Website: macys
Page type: customer-info-address
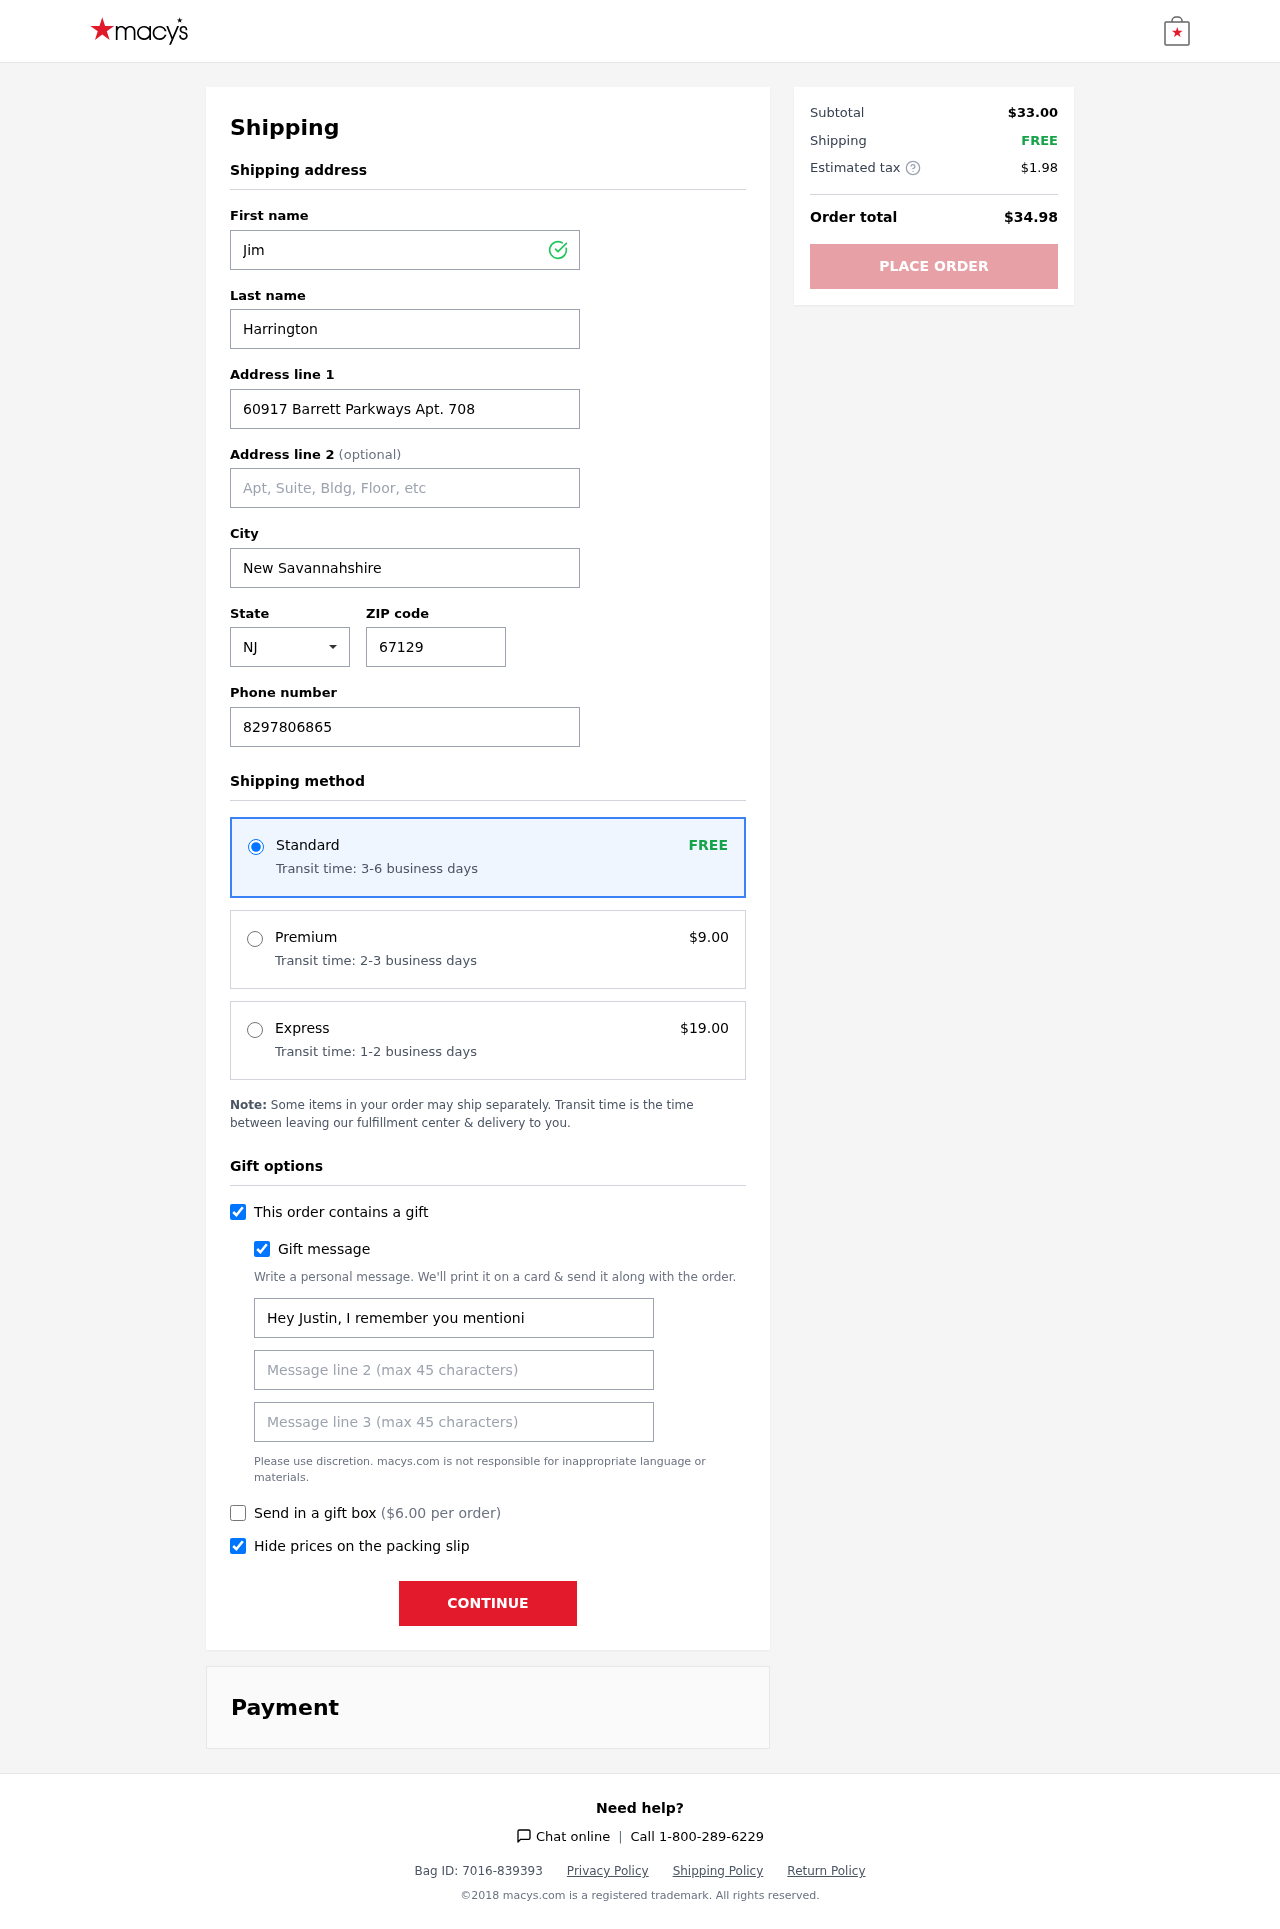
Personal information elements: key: PII_CITY
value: New Savannahshire
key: PII_FIRSTNAME
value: Jim
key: PII_GIFT_MESSAGE
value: Hey Justin, I remember you mentioning how much you needed sturdy kitchen bags, so I grabbed these for you! Hope they make your cleanup a little easier. Enjoy!  Jim
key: PII_LASTNAME
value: Harrington
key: PII_PHONE
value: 8297806865
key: PII_POSTCODE
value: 67129
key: PII_STATE_ABBR
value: NJ
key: PII_STREET
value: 60917 Barrett Parkways Apt. 708
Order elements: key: ORDER_SHIPPING_STANDARD
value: FREE
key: ORDER_SHIPPING_STANDARD_TIME
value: Transit time: 3-6 business days
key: ORDER_SHIPPING_PREMIUM
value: $9.00
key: ORDER_SHIPPING_PREMIUM_TIME
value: Transit time: 2-3 business days
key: ORDER_SHIPPING_EXPRESS
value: $19.00
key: ORDER_SHIPPING_EXPRESS_TIME
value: Transit time: 1-2 business days
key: ORDER_GIFT_BOX_FEE
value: $6.00
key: ORDER_SUBTOTAL
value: $33.00
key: ORDER_SHIPPING_COST
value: FREE
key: ORDER_TAX
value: $1.98
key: ORDER_TOTAL
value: $34.98